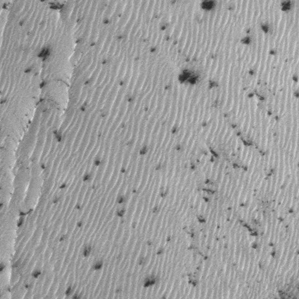
Label: frost